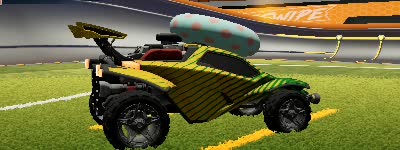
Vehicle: octane